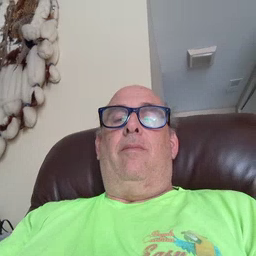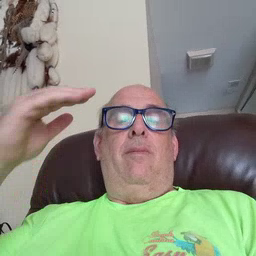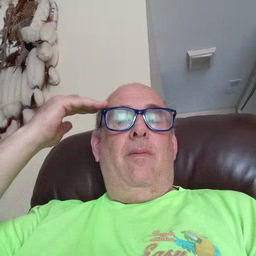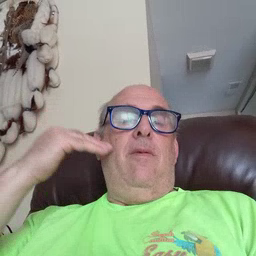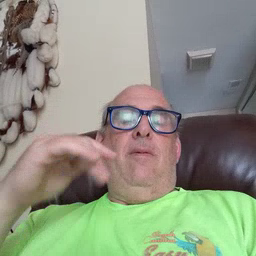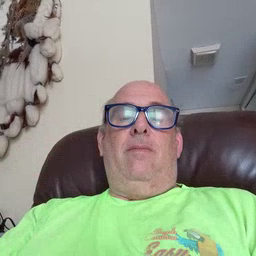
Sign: head